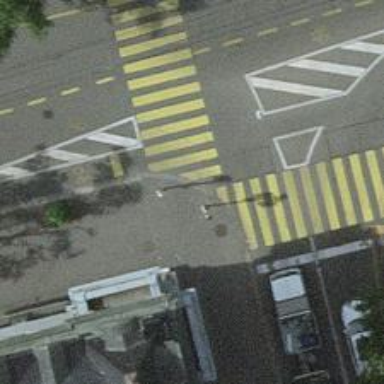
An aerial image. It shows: Kerb barrier.